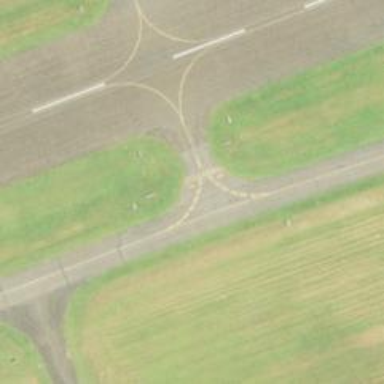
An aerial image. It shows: Image of taxiway at airport.